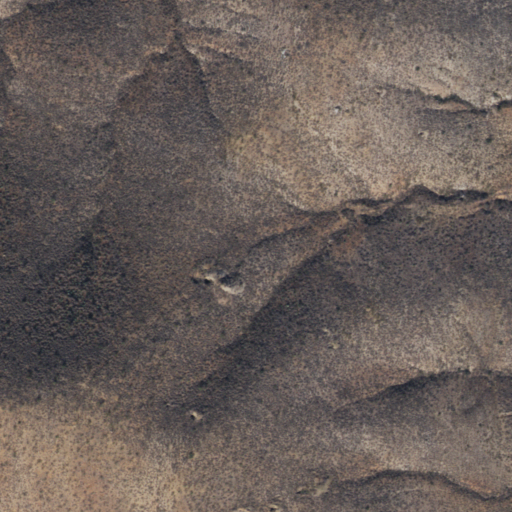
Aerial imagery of mountain in Arizona named Tombstone Hills containing only shrub